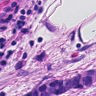
Metastatic tissue present: yes